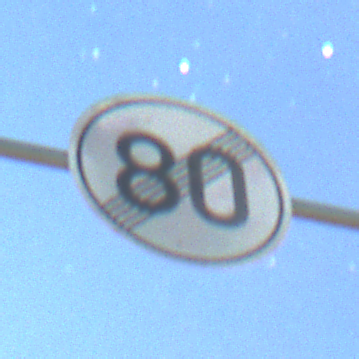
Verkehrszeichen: EndeGeschwindigkeit80
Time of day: Night
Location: Outdoor (Nature)
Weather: PartlyCloudy
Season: NotSpecified
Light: Natural